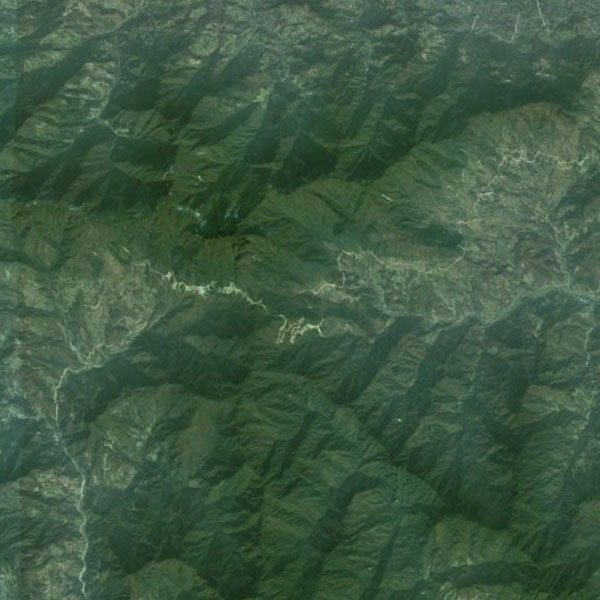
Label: Mountain